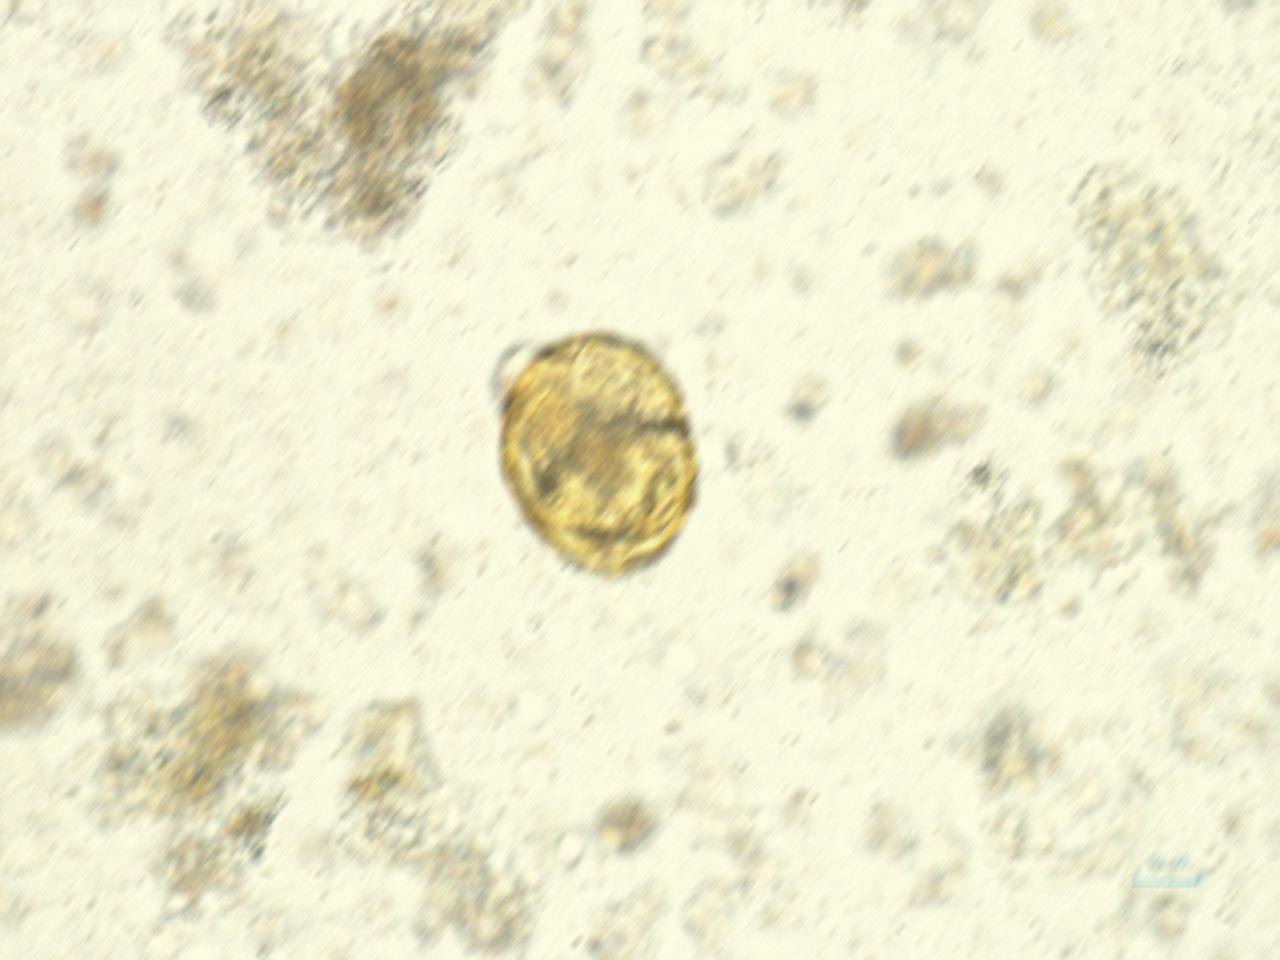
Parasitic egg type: Ascaris lumbricoides